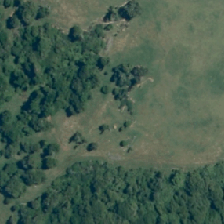
Land cover: high_producing_grassland